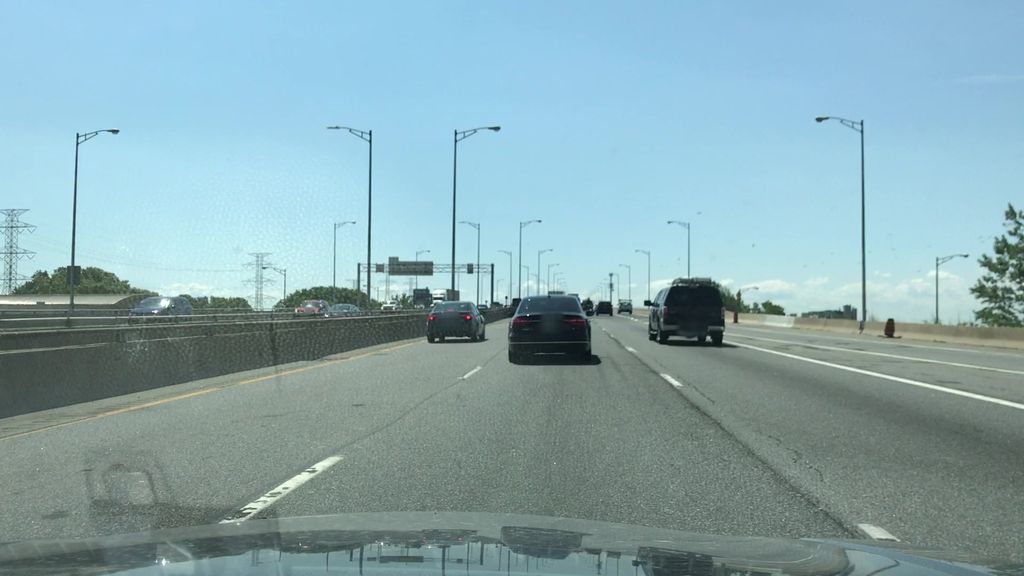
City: hamilton